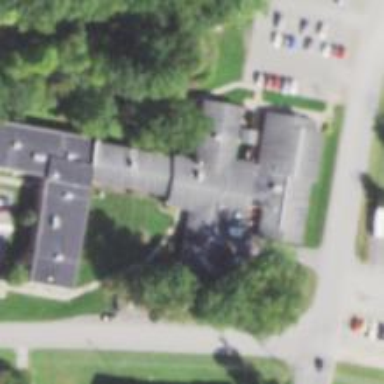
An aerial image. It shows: Nursing home building.